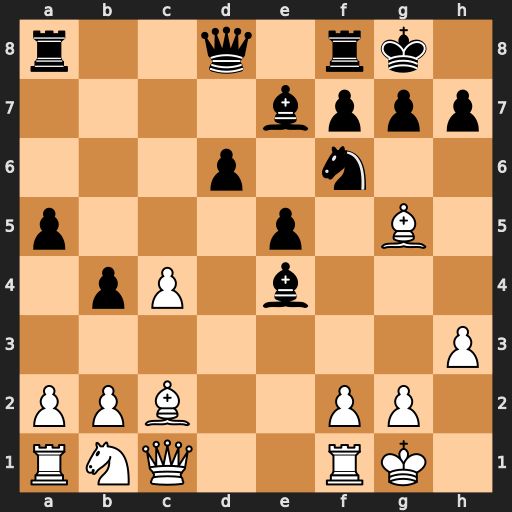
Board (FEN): r2q1rk1/4bppp/3p1n2/p3p1B1/1pP1b3/7P/PPB2PP1/RNQ2RK1
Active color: w
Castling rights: -
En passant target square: -
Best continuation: Bxf6 Bb7 Bxe7